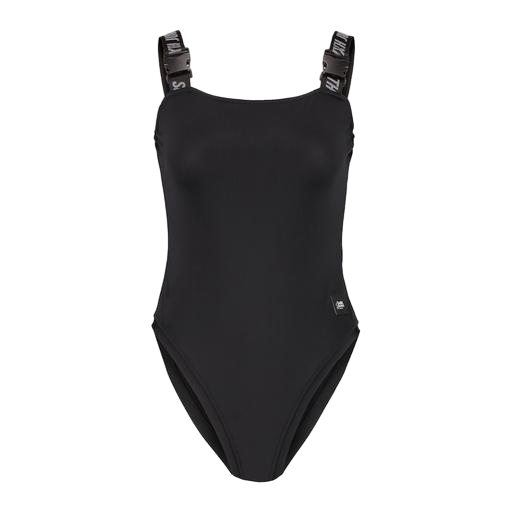
black one piece, black tri singlet, black withno straps, white background